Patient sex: M
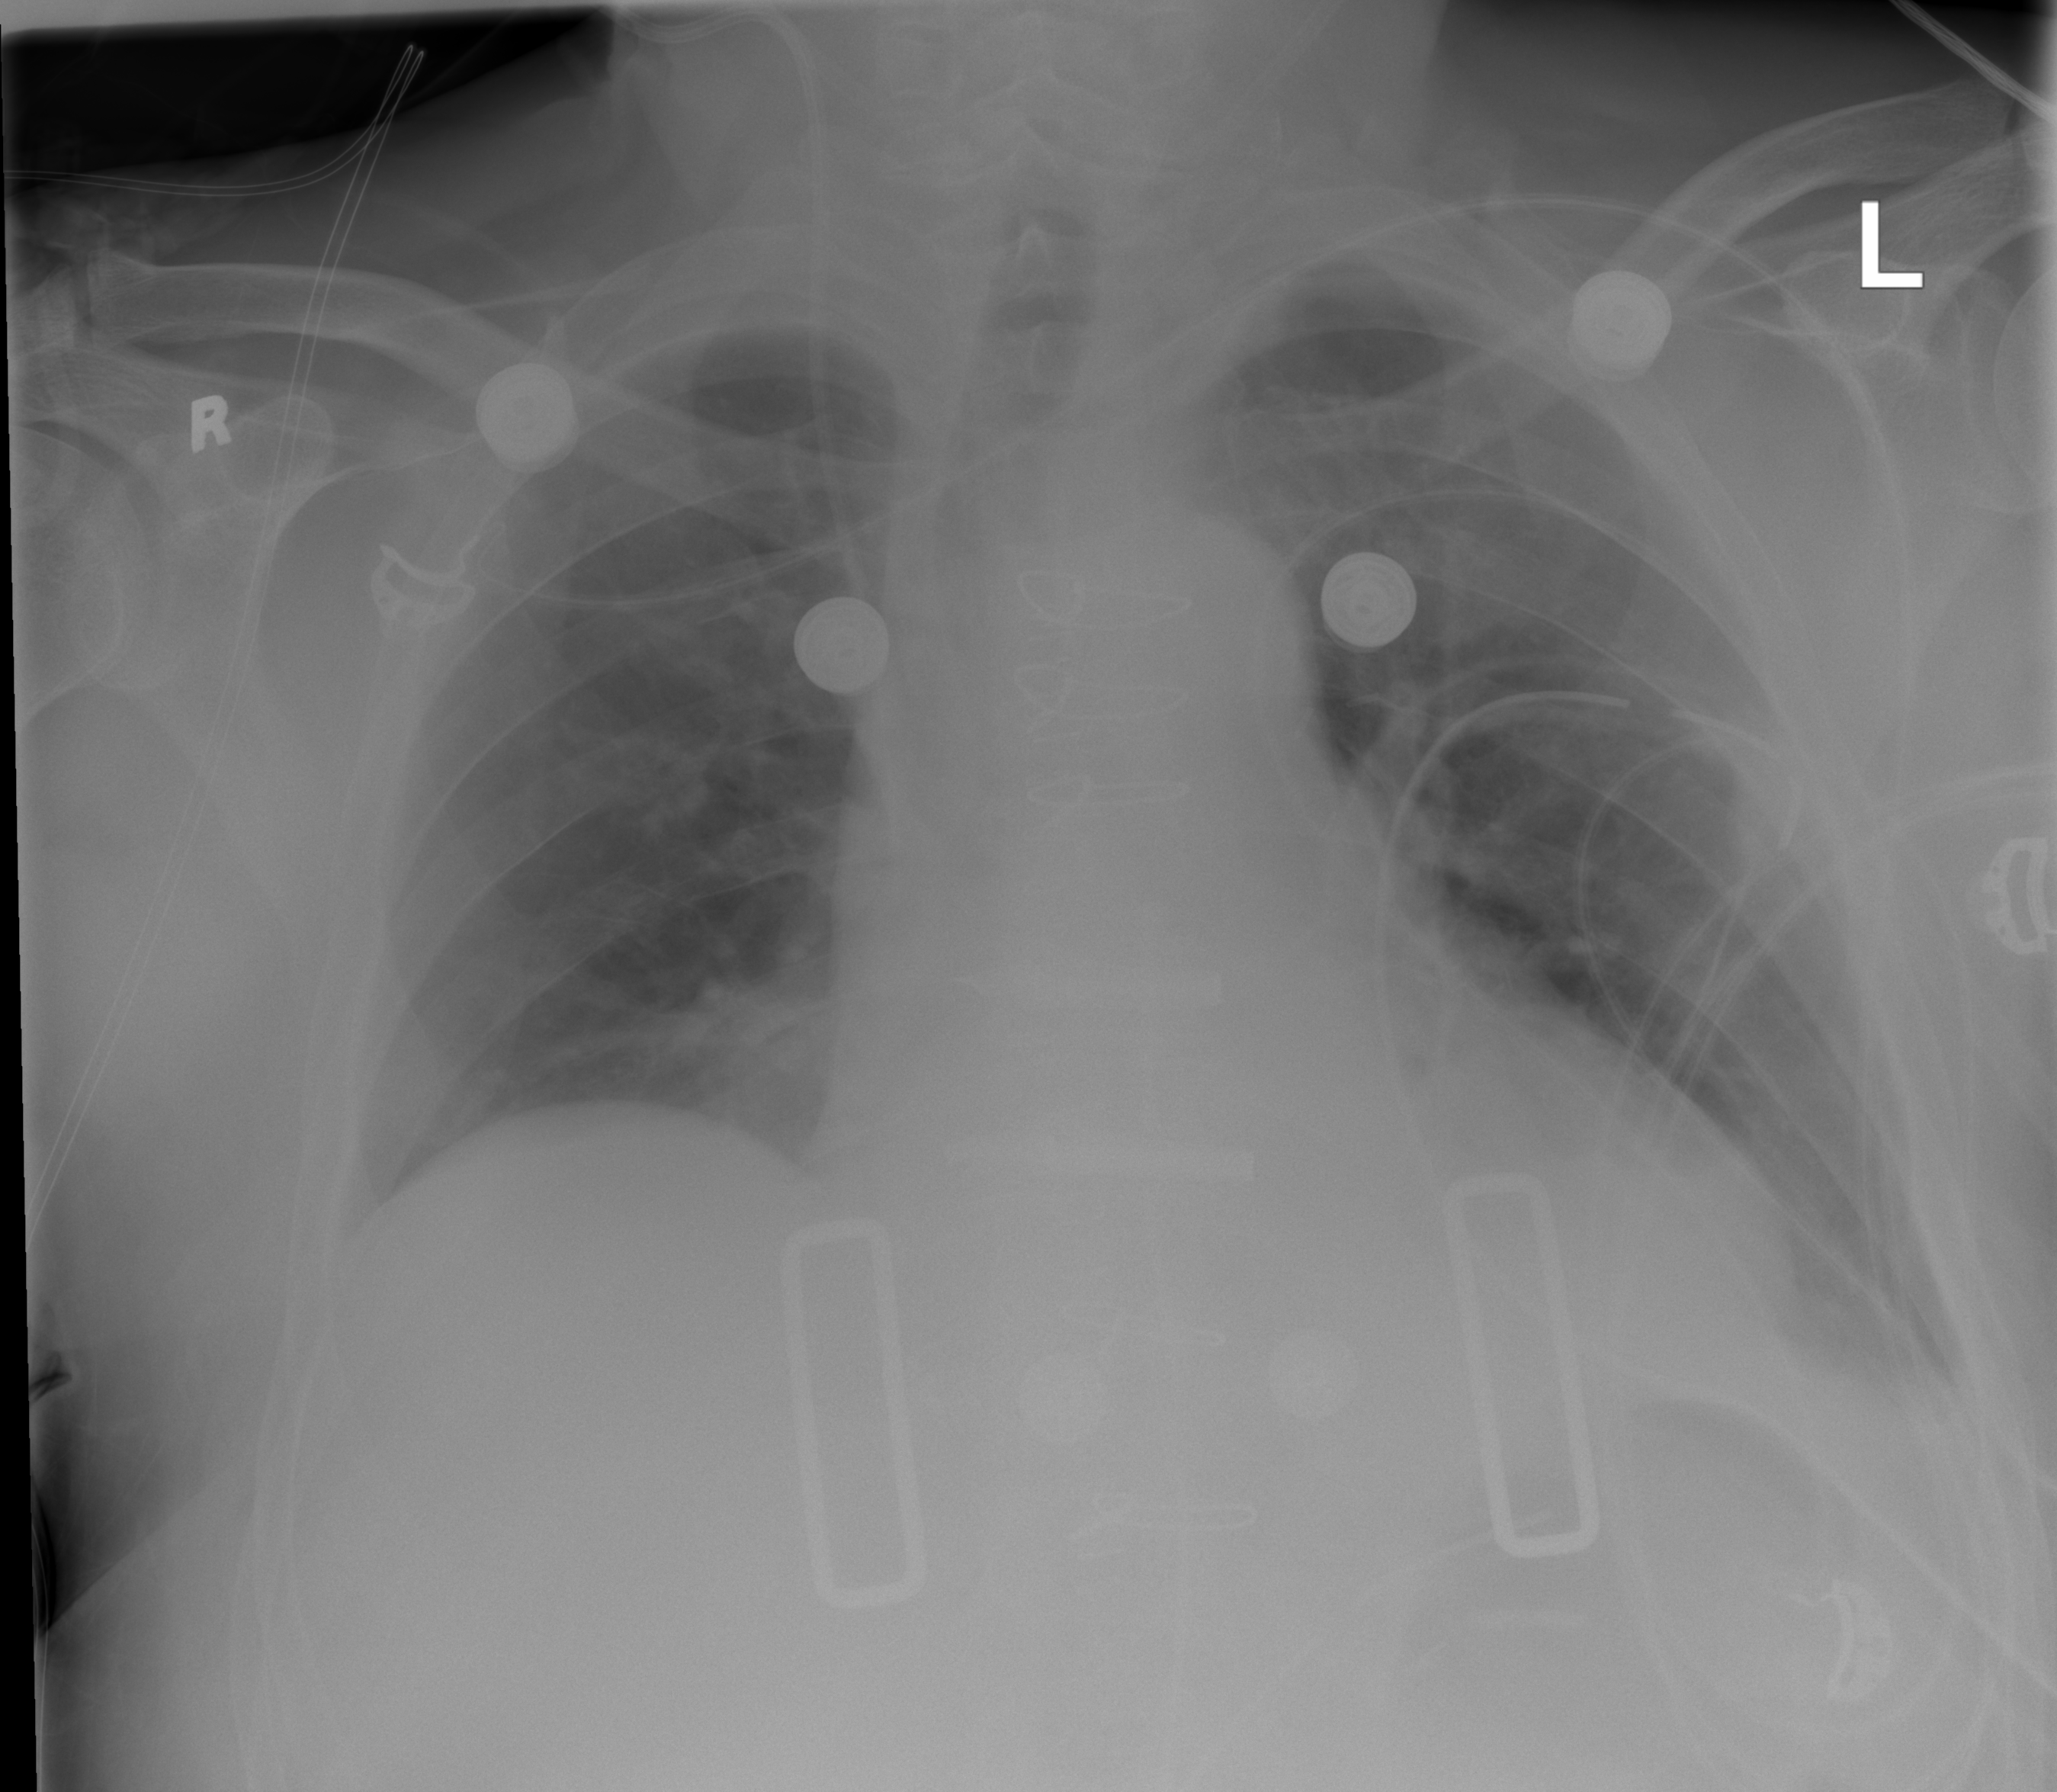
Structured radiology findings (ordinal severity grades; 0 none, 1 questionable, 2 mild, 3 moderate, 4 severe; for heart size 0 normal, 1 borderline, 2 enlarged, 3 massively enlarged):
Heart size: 0
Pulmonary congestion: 0
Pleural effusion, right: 0
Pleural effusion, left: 2
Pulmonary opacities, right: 0
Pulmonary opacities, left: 0
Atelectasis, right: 0
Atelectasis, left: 2